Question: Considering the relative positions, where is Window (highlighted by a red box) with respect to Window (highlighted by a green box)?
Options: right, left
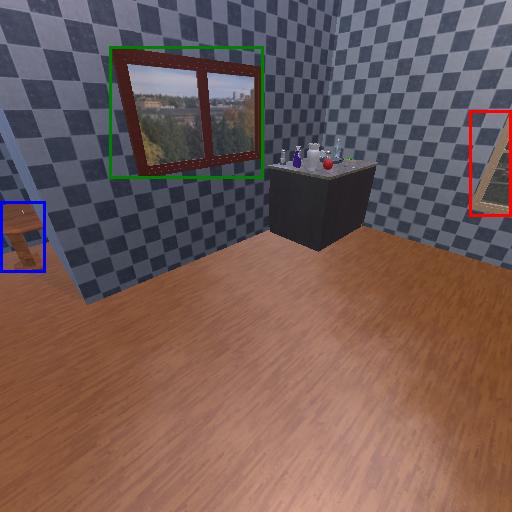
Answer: right